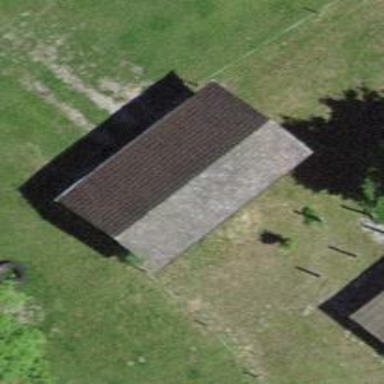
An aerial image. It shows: Barn.